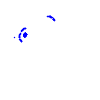
Particle: pion